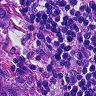
Metastatic tissue present: yes